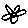
Label: flower